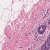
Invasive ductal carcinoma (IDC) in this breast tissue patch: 0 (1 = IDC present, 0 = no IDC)